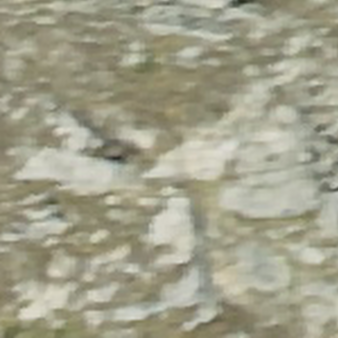
Label: other